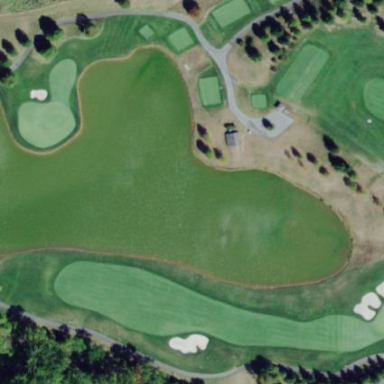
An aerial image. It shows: Water hazard in golf course. The hazard is natural water feature.